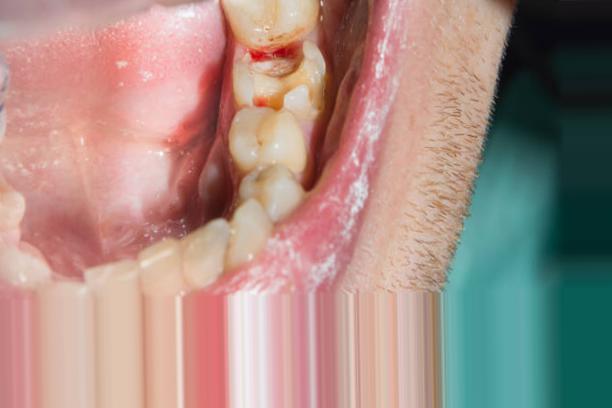
Condition: Caries